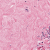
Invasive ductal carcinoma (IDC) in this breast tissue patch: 0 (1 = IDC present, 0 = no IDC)